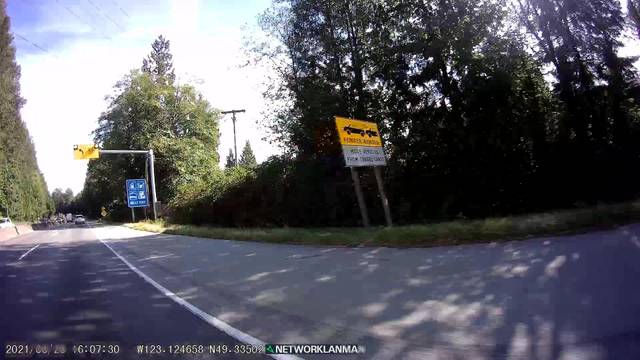
Region: Canada
Coordinates: 49.335, -123.124